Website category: sports
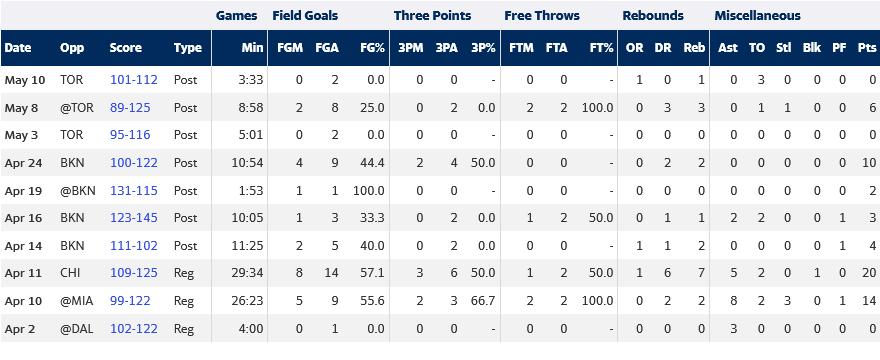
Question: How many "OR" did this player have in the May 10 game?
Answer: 1

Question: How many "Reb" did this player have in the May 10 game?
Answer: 1

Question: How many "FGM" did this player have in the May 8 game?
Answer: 2

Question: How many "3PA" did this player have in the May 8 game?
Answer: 2

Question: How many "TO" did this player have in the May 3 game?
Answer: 0

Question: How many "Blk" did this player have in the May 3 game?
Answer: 0

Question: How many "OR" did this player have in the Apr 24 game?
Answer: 0

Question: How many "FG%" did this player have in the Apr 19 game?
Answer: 100.0

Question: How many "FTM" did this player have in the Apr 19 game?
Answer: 0

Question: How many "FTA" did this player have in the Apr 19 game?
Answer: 0

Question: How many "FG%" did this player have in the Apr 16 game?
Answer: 33.3

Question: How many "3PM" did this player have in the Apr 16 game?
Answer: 0

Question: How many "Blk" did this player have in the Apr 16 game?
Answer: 0

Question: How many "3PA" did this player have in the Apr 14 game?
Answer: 2

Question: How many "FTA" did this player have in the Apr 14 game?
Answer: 0

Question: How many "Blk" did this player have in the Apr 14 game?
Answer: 0

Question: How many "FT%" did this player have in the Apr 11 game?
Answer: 50.0

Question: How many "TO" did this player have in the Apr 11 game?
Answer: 2

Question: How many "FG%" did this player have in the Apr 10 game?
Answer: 55.6

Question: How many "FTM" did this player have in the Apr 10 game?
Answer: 2

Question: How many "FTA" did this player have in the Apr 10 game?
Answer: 2

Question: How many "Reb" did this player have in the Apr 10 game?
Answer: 2

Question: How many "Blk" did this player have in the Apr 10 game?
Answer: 0

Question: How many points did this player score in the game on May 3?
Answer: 0

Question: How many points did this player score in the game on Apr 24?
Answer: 10

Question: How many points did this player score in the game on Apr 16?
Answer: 3

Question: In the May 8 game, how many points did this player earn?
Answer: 6

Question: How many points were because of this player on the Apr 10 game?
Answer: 14